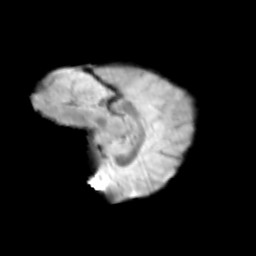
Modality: T2w
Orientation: sagittal
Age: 12
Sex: female
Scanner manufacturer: siemens
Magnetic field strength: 3 T
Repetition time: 3.8 s
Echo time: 0.07 s